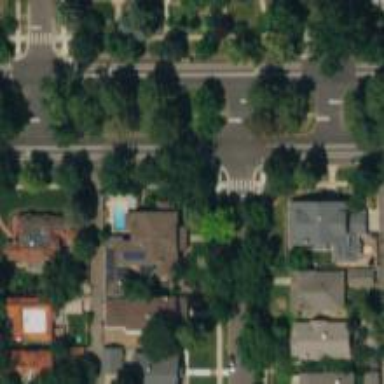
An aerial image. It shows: Residential road with asphalt surface.